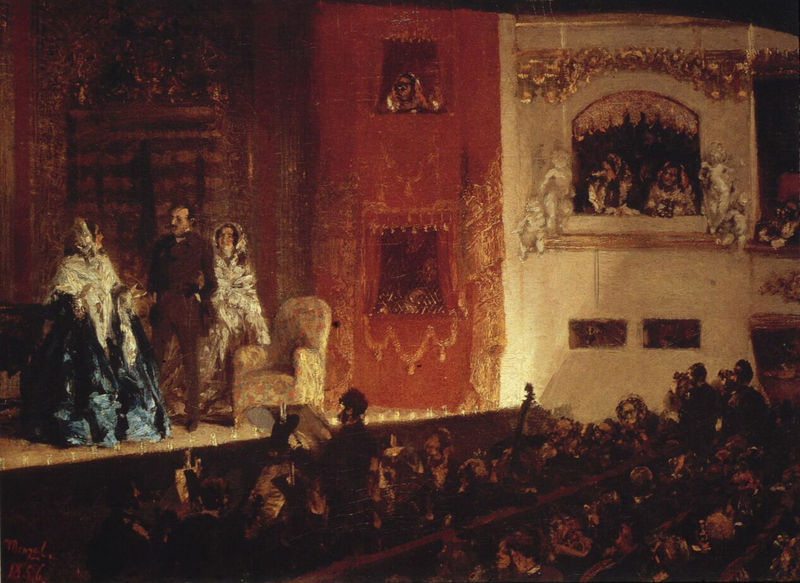
Titel: Théâtre Gymnase
Künstler: Adolph Menzel
Standort: Berlin
Institution: Alte Nationalgalerie
Schlagwörter: blau, dunkel, gemälde, mann, schatten, umhang, weiß, frauen, impressionismus, menschen, sitzen, abend, braun, bunt, degas, fenster, frau, kleid, licht, männer, orange, raum, schmuck, schwarz, stuhl, stühle, szene, zimmer, haus, rot, schal, malerei, ornament, teppich, anzug, architektur, kleidung, bild, innenraum, instrument, vorhang, pastos, gold, kostüm, realismus, sessel, spitzen, aufführung, bühne, instrumente, kontrabass, konzert, musiker, oper, orchester, publikum, theater, seide, genre, szenerie, unterhaltung, zwei, beobachten, cello, parkett, zuschauer, farbe, bank, beleuchtung, besucher, bühnenbild, empore, inszenierung, loge, orchestergraben, saal, vorführung, vorstellung, arch, audience, balcony, blue, chair, crowd, curtain, curtains, hall, men, oil, people, red, white, window, women, gäste, bench, black, chairs, dark, dress, france, interieur, interior, lady, painting, portrait, sit, sitting, theatre, three, vorhänge, woman, yellow, notenblatt, stuck, brown, menzel, kordel, schauspiel, zuschauerraum, glut, paris, bänke, komödie, reihen, stück, geige, sänger, angels, man, building, germany, graben, spanish, suit, kulisse, rampe, fernglas, opernglas, light, schauspieler, shawl, color, realism, band, glasses, putti, drama, statue, cherubs, lights, spectator, applaus, music, seats, mansion, pants, watch, watching, box, spannung, adolf menzel, hut, angles, dirigent, theatersaal, adolph menzel, play, gelb, klied, instruments, musicians, goya, geigen, theaterbühne, row, standing, boxes, spectators, klatschen, russian, sleeves, guitar, sofa, baß, theaterstück, benchs, beifall, gymnase, inzinierung, logenplätze, souflöse, performance, stage, queen, sitar, couch, shakespeare, costumes, 19th century, mehscen, rows, elizabethan, g, actress, expressive, show, actors, actor, 3, comedy, conductor, acting, characters, da, binoculars, orchestra, binocular, set, bühnenstück, broadway, 1890s, atrappe, bürger, sessel loge, theaterzuschauer, perforer, altertümlich